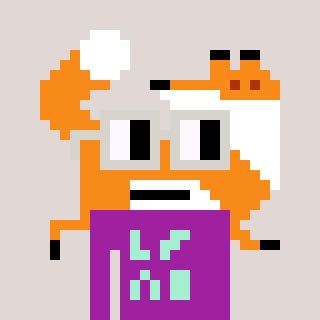
a pixel art character with square light gray glasses, a fox-shaped head and a magenta-colored body on a warm background